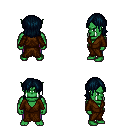
a pixel art fantasy rpg character, male body template, orc, green skin, brown robe, magenta pants, raven long bangs hairstyle, four views (front, back, left, right), 2x2 character sprite sheet, small pixel art, hard edges, no anti-aliasing